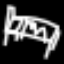
Label: bed